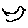
Label: bird